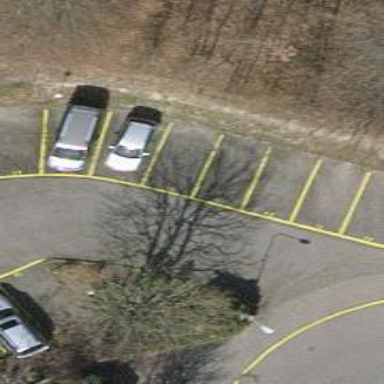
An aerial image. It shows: Parking aisle designated as service road.